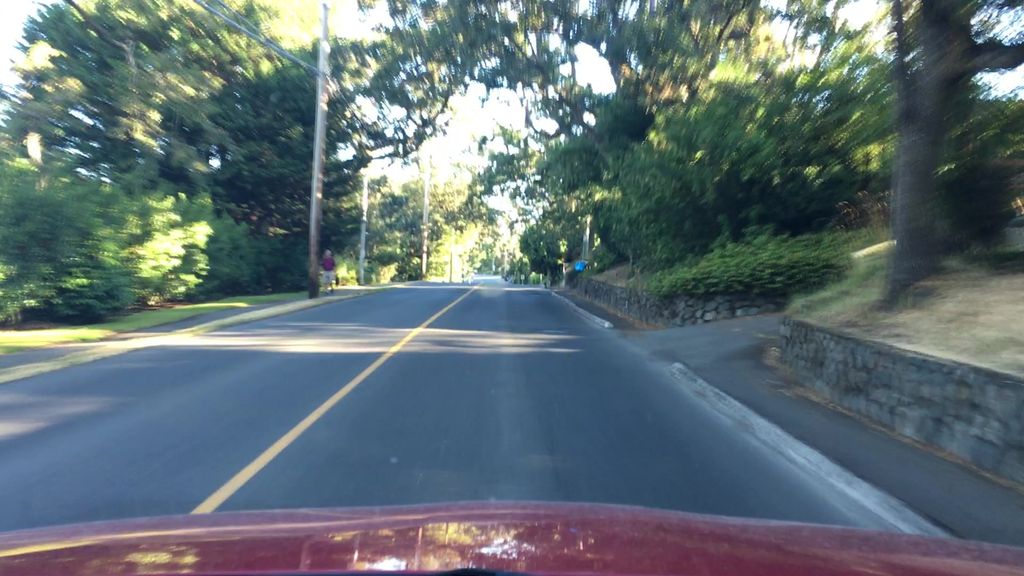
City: victoria